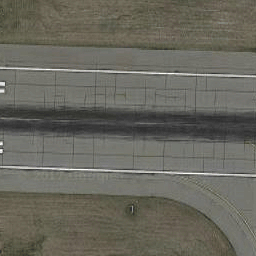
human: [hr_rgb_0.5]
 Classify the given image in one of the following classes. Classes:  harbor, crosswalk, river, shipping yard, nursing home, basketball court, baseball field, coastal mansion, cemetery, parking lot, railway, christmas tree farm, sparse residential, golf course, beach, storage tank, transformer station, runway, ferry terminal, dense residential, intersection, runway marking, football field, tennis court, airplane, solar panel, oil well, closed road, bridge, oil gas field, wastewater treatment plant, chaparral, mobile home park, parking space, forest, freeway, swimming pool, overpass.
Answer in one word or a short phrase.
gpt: runway